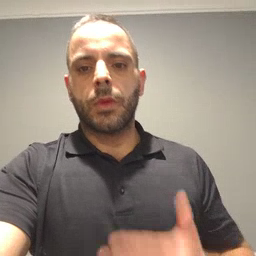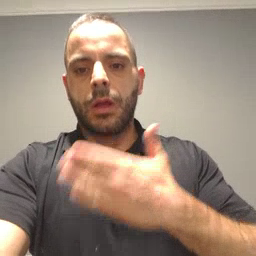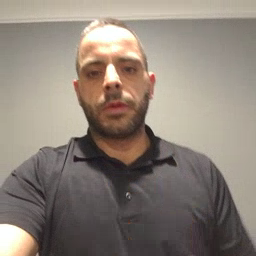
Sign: happy